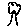
Label: tree